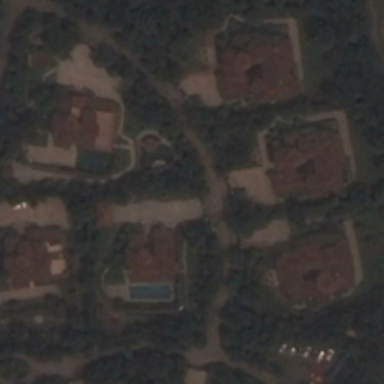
Some buildings and many green trees are in a medium residential area .